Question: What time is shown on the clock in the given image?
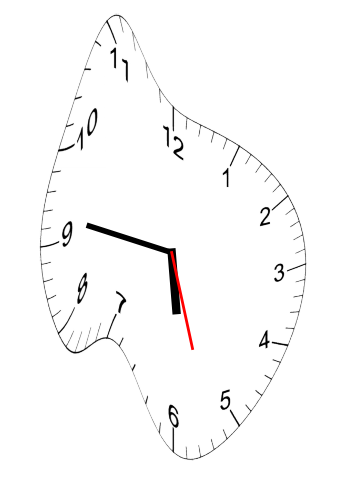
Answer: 05:46:27